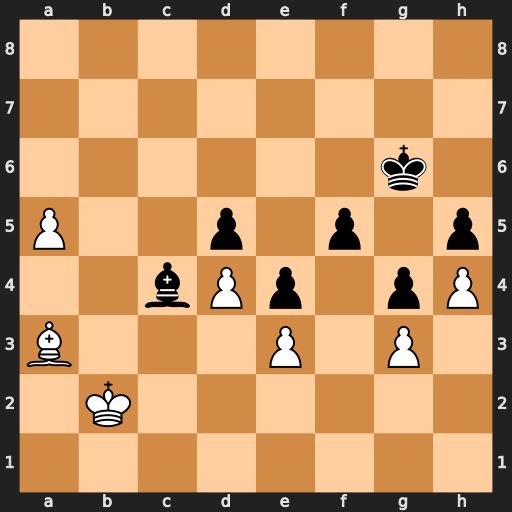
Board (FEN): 8/8/6k1/P2p1p1p/2bPp1pP/B3P1P1/1K6/8
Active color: w
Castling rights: -
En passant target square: -
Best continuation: Kc3 f4 exf4 e3 Bc1 e2 Bd2 Kf6 Kb4